Aerial crown-view tile of a tropical tree (Barro Colorado Island, Panama), acquired 20250616:
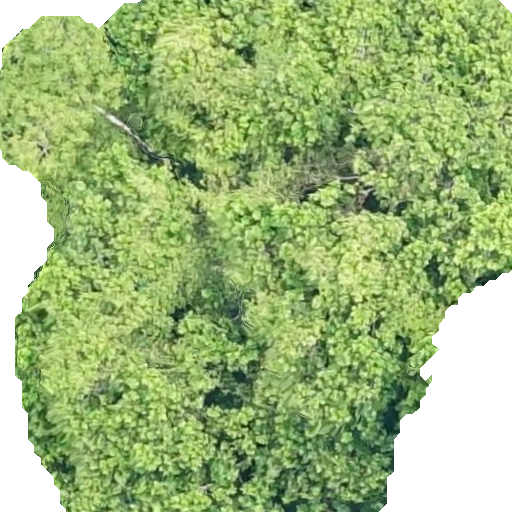
Species: Anacardium excelsum
GBIF accepted scientific name: Anacardium excelsum
Crown area: 377.874 m²